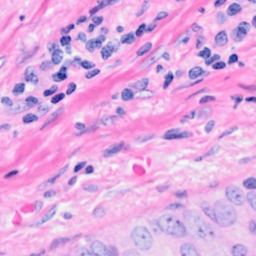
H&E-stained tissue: Breast